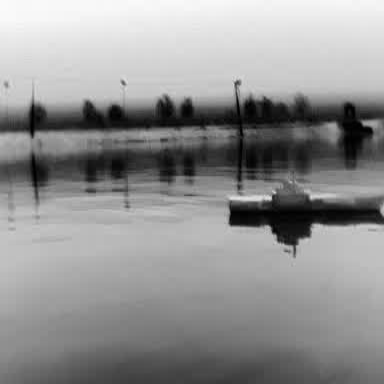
There is a warship in the infrared image.